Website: macys
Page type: billing-address
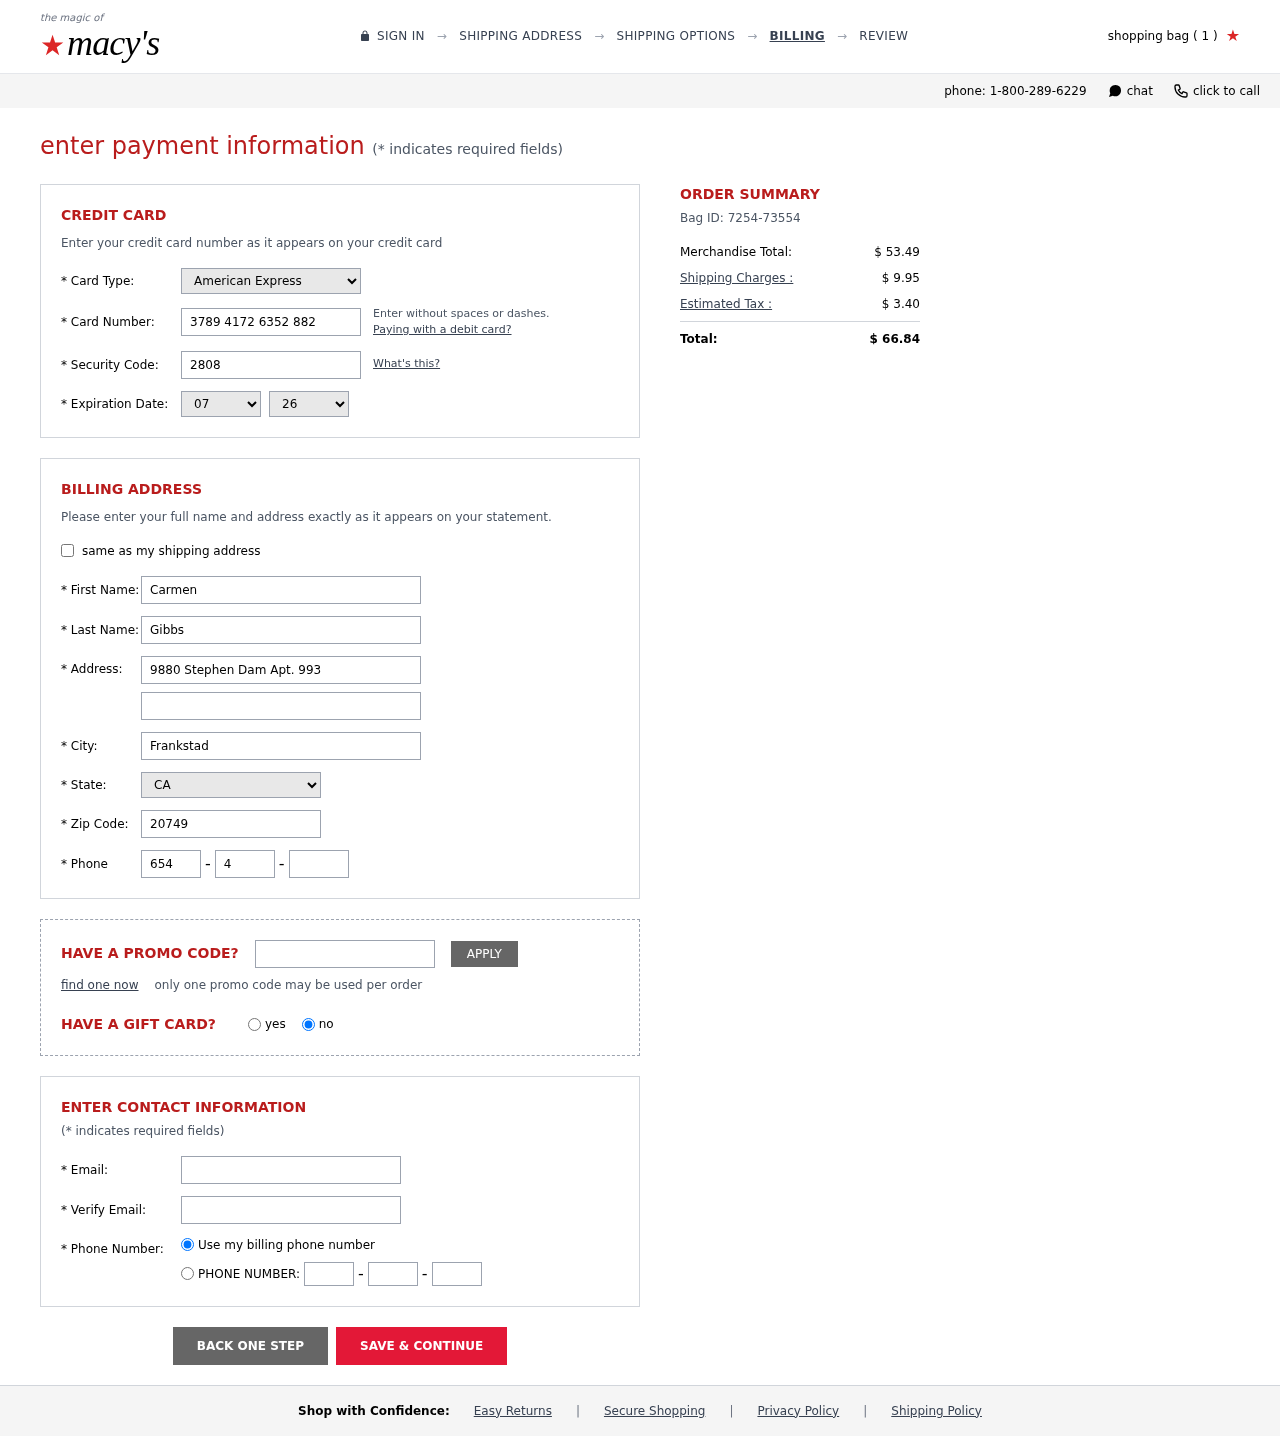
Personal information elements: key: PII_CARD_CVV
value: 2808
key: PII_CARD_EXPIRY_MONTH
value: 07
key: PII_CARD_EXPIRY_YEAR
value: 26
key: PII_CARD_NUMBER
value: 3789 4172 6352 882
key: PII_CARD_TYPE
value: American Express
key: PII_CITY
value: Frankstad
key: PII_EMAIL
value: carmen.gibbs@hotmail.com
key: PII_FIRSTNAME
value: Carmen
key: PII_LASTNAME
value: Gibbs
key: PII_PHONE_AREA
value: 654
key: PII_PHONE_PREFIX
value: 415
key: PII_PHONE_SUFFIX
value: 7239
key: PII_POSTCODE
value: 20749
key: PII_STATE_ABBR
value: CA
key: PII_STREET
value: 9880 Stephen Dam Apt. 993
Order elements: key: ORDER_NUM_ITEMS
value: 1
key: ORDER_ID
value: Bag ID: 7254-73554
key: ORDER_SUBTOTAL
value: $ 53.49
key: ORDER_SHIPPING_COST
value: $ 9.95
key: ORDER_TAX
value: $ 3.40
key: ORDER_TOTAL
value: $ 66.84